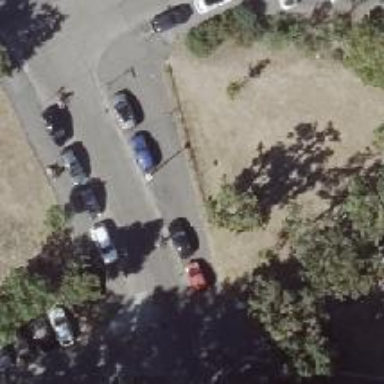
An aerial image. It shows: There is parking obstacle present.